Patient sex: M
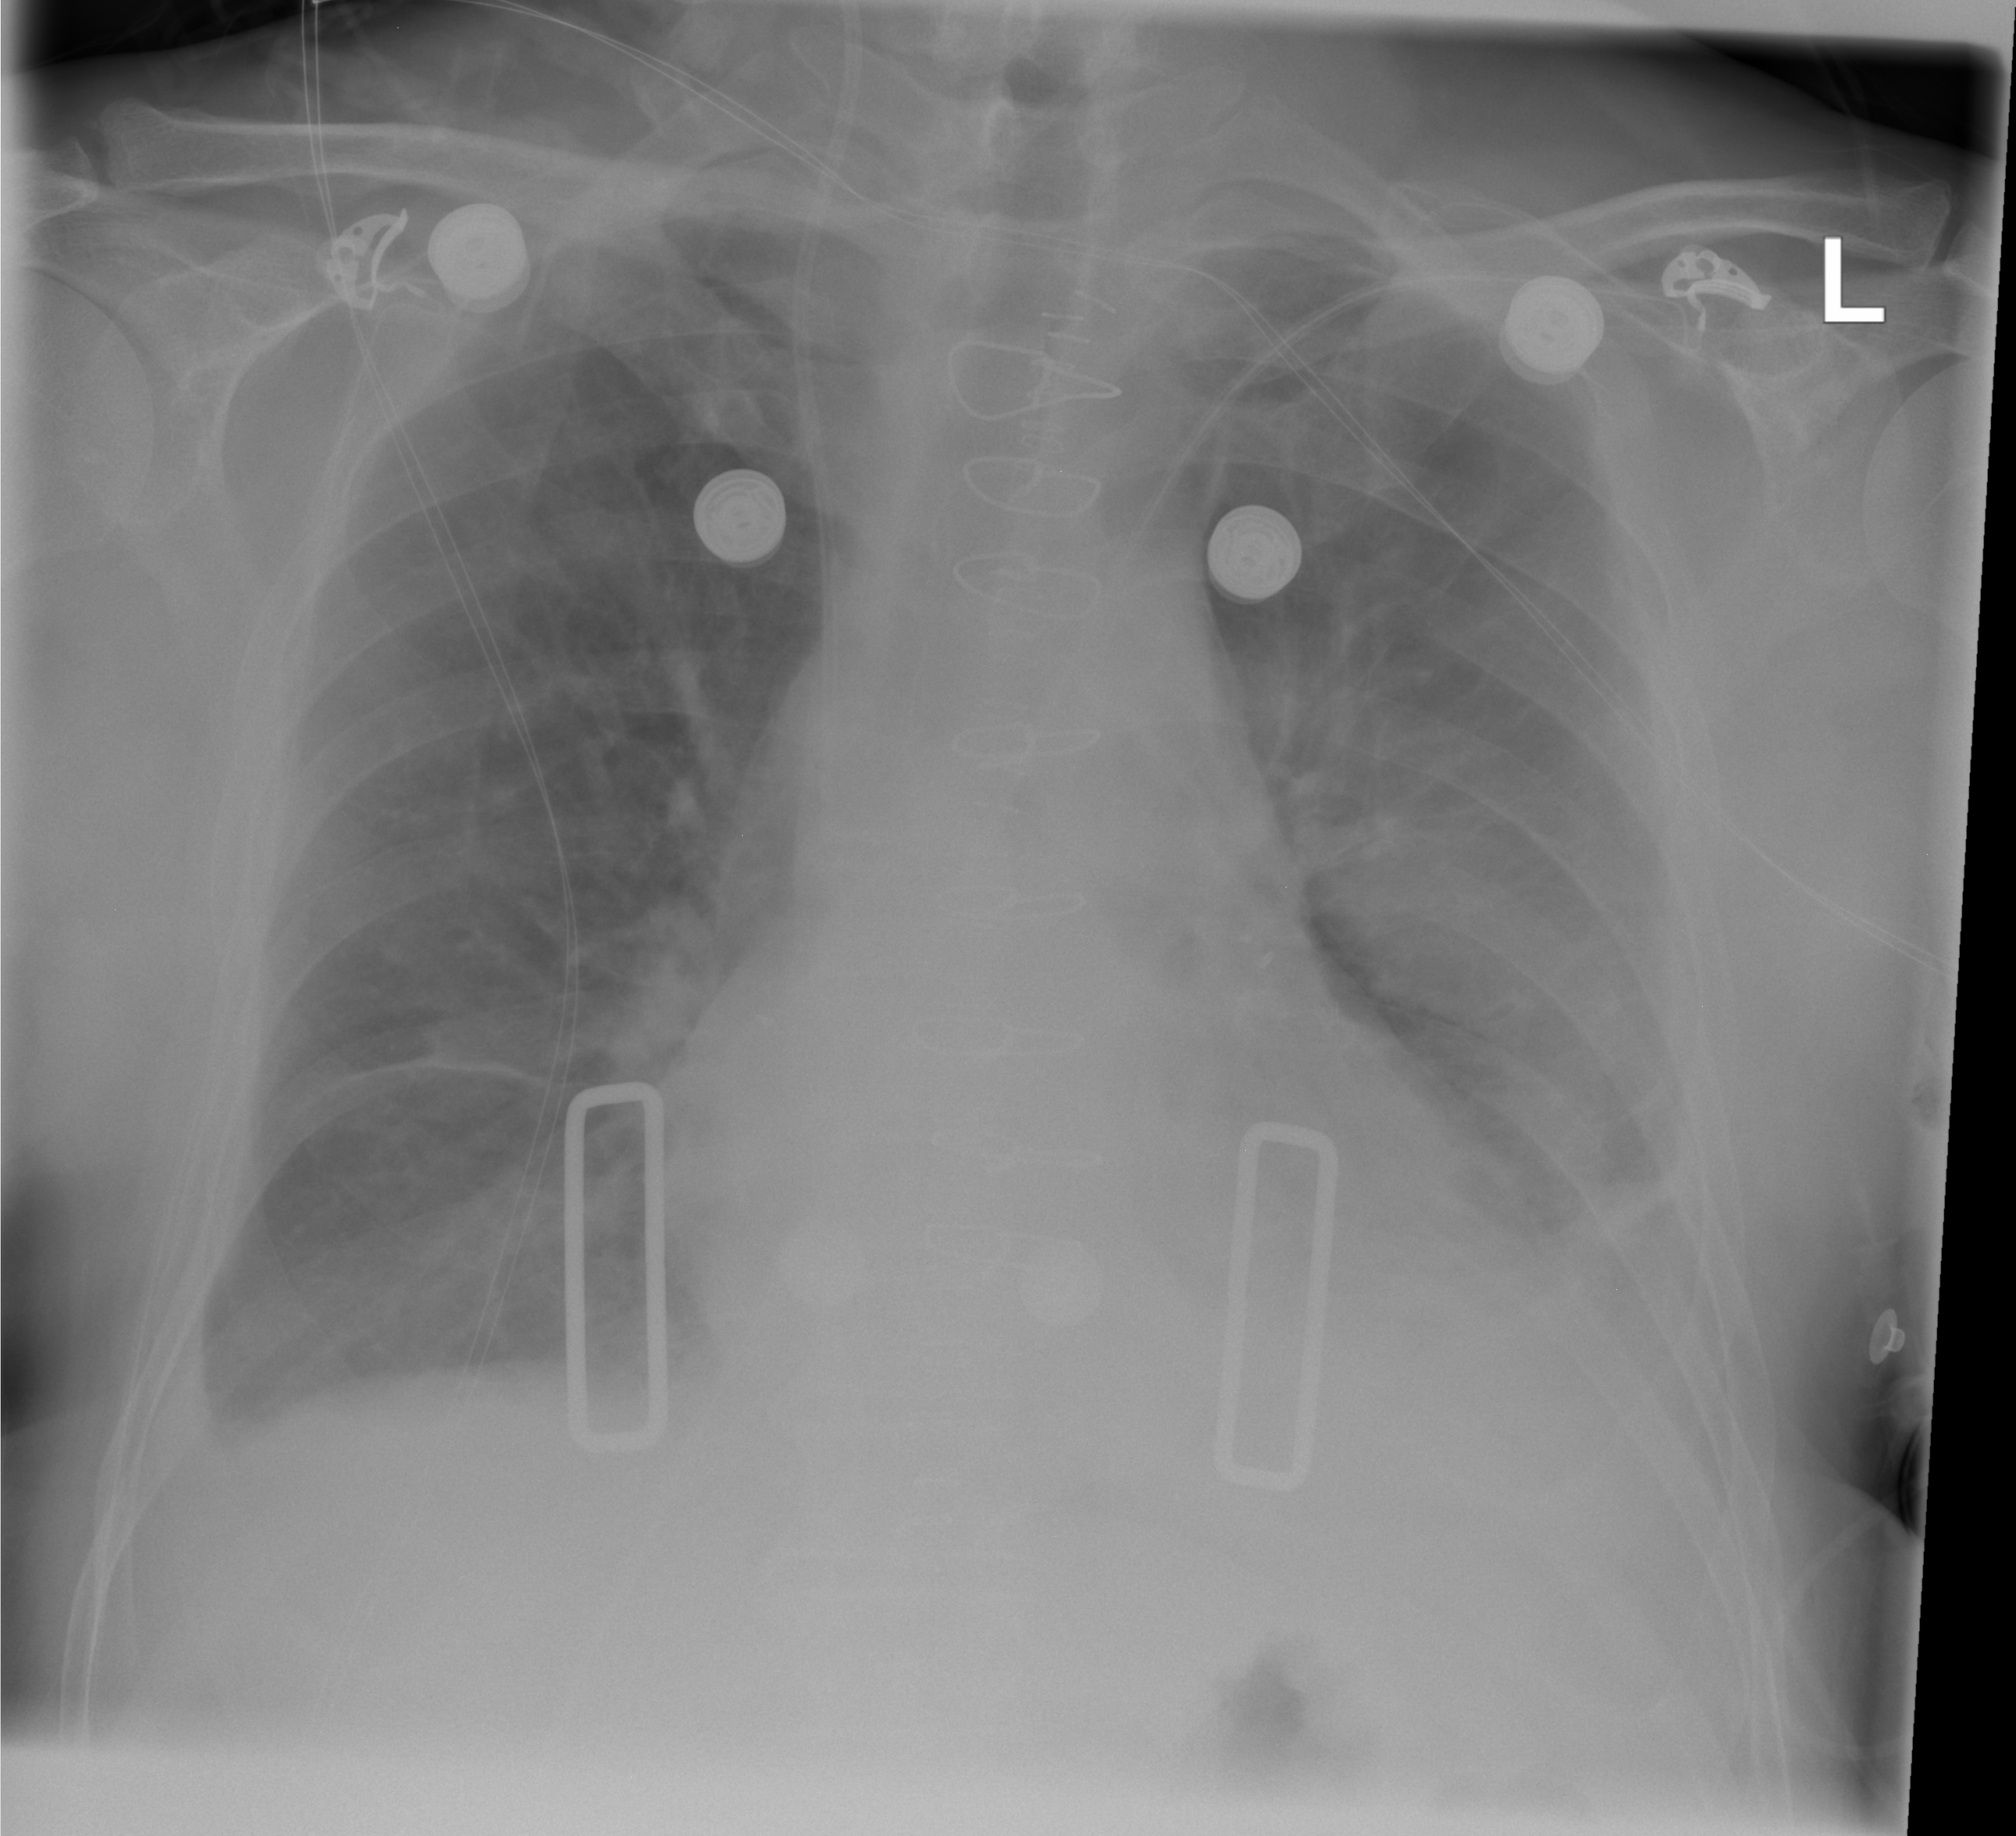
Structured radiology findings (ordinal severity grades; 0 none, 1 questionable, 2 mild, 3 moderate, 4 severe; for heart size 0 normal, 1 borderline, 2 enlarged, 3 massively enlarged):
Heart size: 0
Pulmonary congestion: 2
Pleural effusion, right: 2
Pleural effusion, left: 2
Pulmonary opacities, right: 0
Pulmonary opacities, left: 0
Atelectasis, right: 2
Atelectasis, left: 2